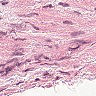
Metastatic tissue present: no